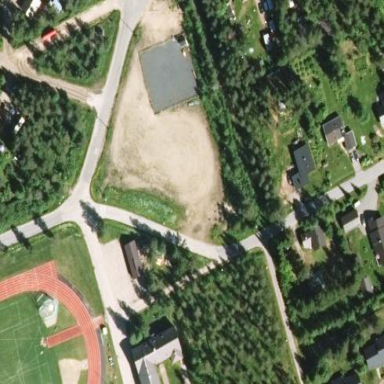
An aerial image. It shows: Parking area with unpaved surface.